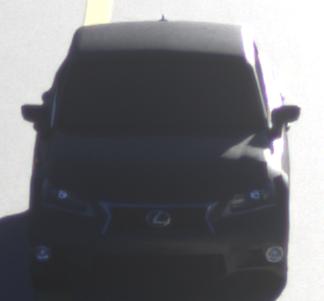
Make: Lexus
Model: GS 250
Detailed model: GS (L10)
Model produced from: 2012/06
Model produced until: 2013/12
Doors: 4
Color: gray
Road condition: dry road
Daytime: sunrise or sunset
Contrast: high contrast